Field crop: maize
Growth stage: 2
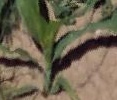
Species: maize